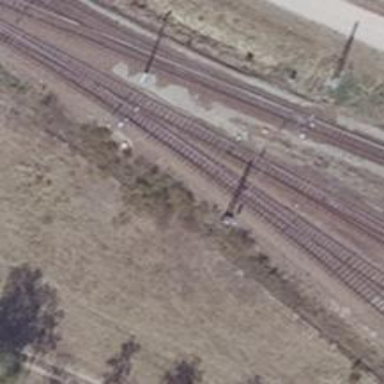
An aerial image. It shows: Railway switch.